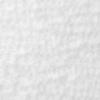
Label: no_change